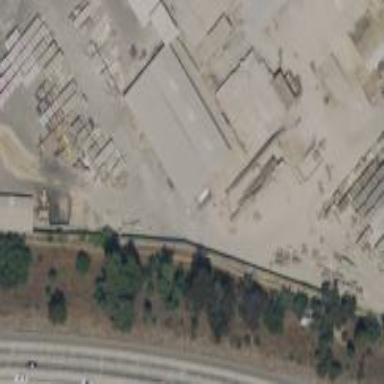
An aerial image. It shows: Warehouse.